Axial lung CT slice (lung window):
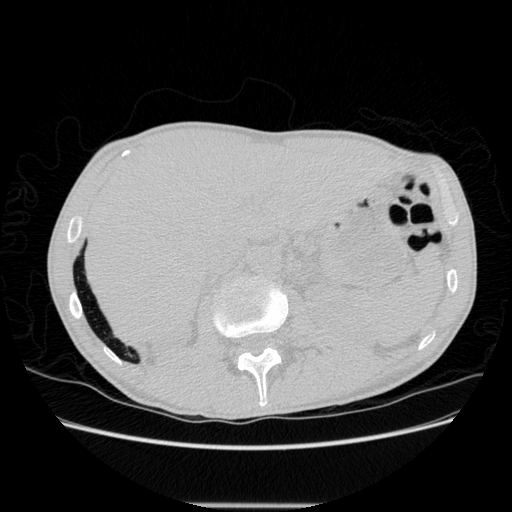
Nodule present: no